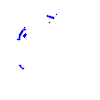
Particle: kaon